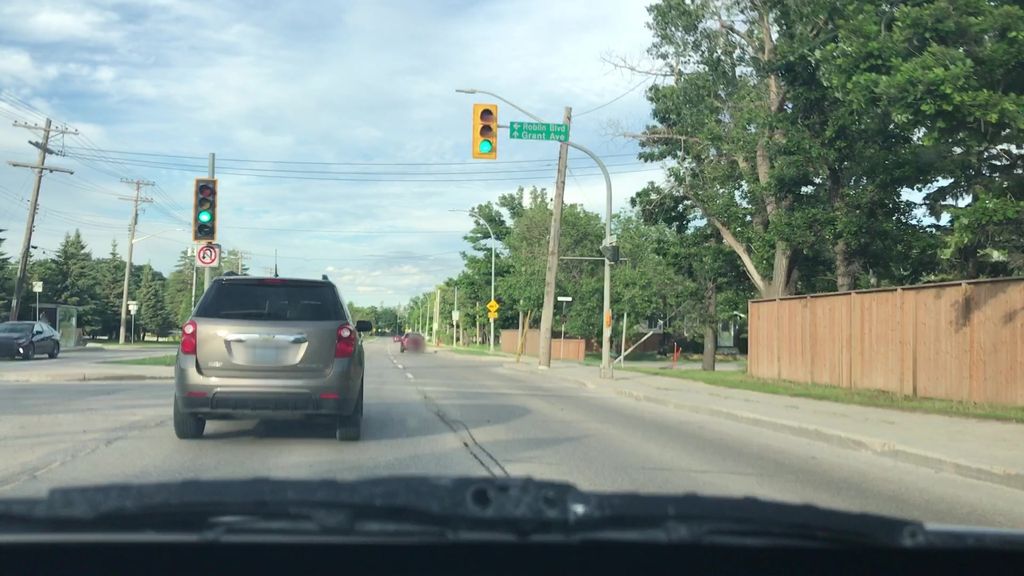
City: winnipeg